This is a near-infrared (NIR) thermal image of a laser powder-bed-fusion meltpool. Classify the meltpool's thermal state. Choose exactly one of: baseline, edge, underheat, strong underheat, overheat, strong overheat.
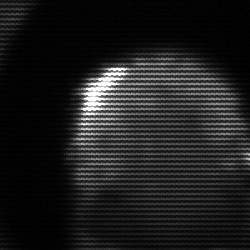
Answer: edge